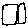
Label: square